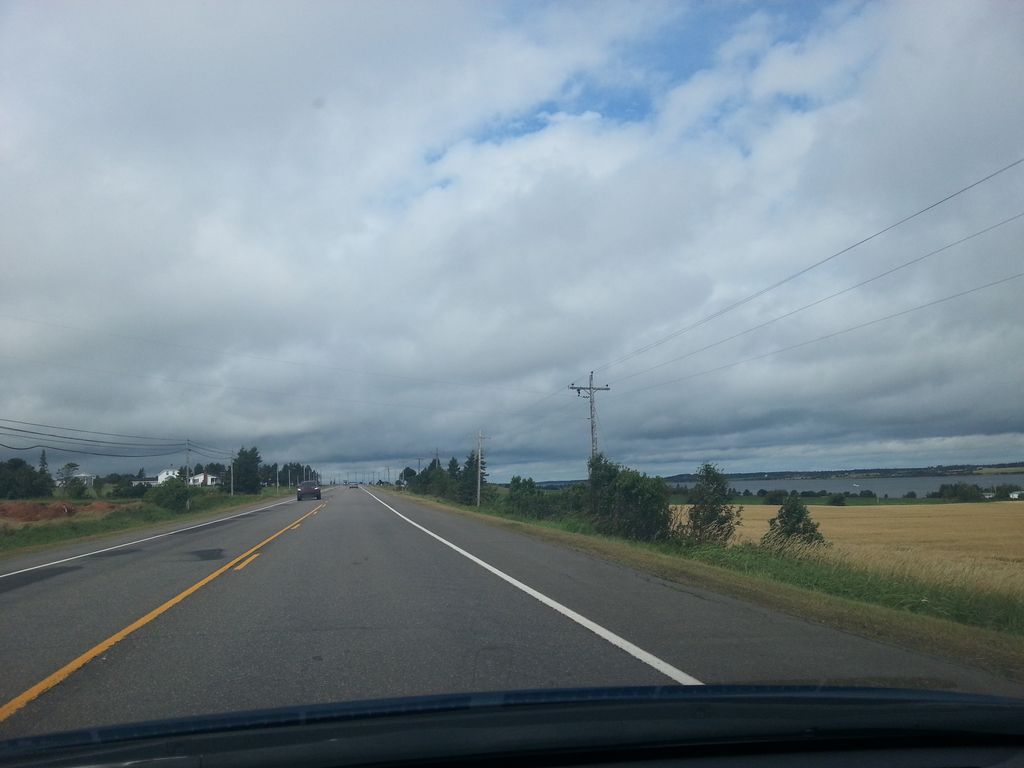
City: charlottetown